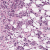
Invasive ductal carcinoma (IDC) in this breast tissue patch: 1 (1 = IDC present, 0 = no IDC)